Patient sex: M
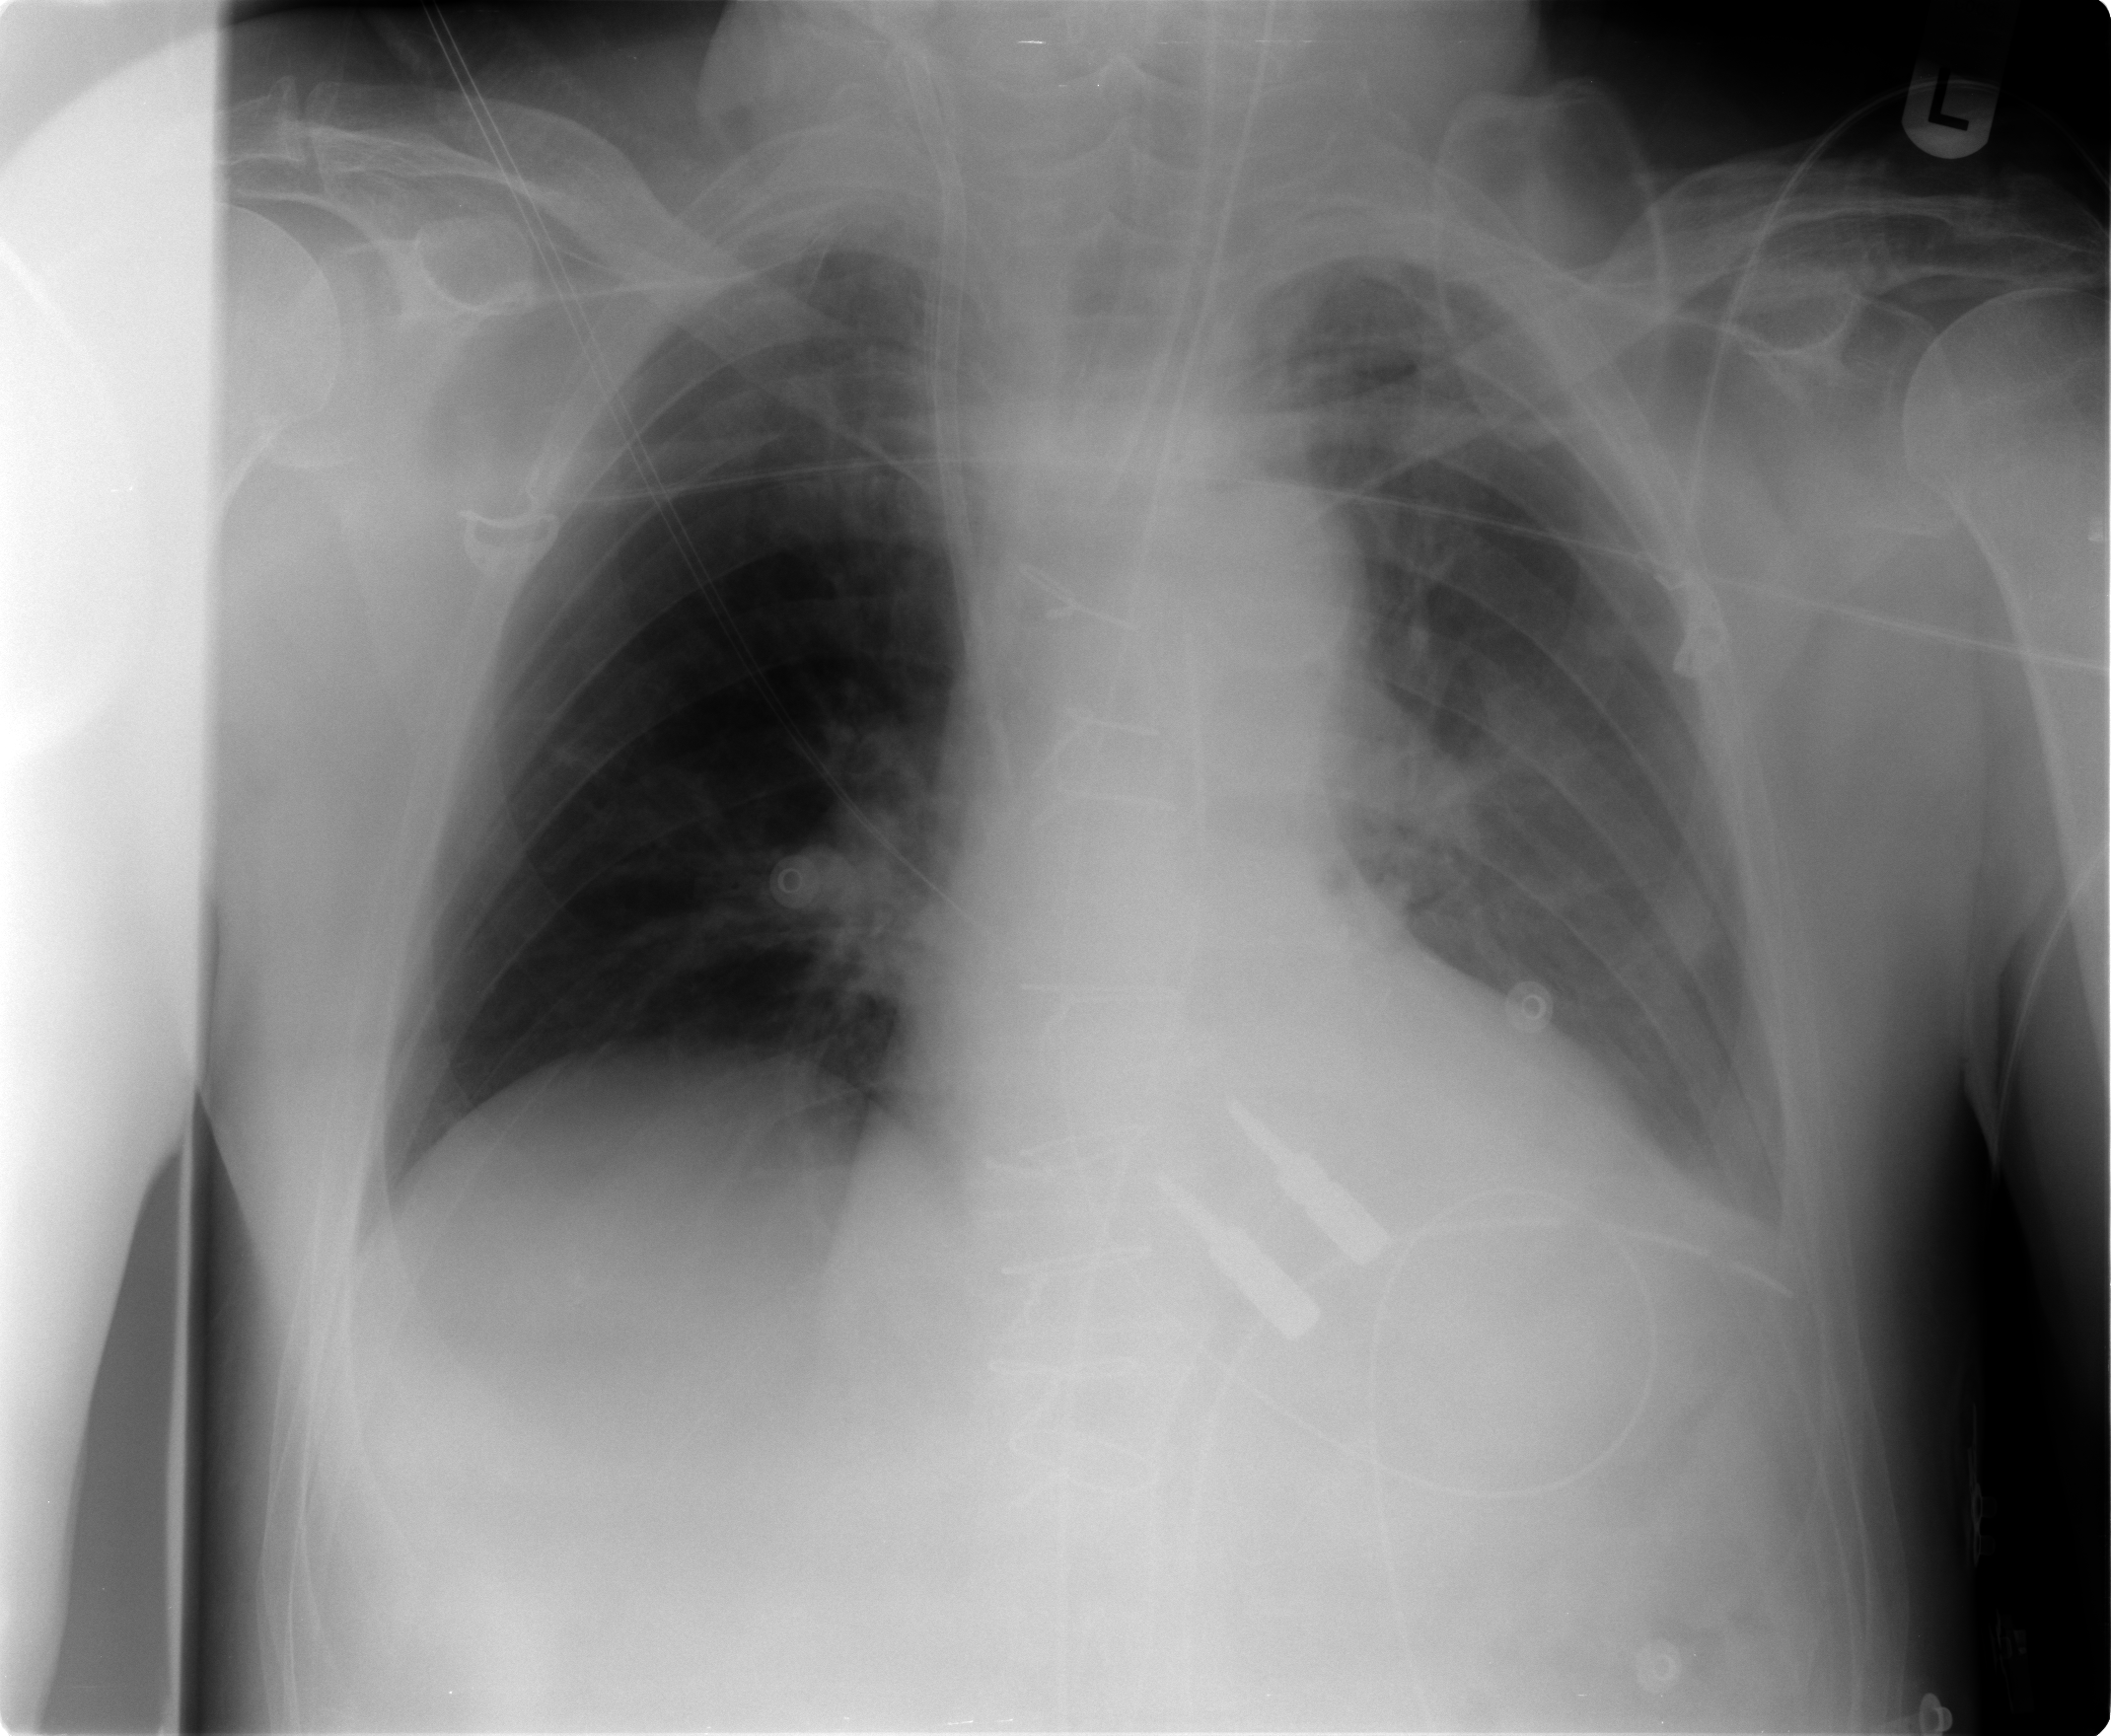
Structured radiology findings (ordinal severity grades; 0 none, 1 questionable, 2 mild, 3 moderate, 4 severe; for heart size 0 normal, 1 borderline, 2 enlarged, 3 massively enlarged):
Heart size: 0
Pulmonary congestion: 2
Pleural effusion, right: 0
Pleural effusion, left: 2
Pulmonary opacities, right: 0
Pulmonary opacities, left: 2
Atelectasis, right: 0
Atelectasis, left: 2